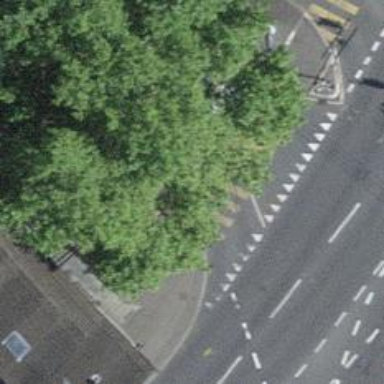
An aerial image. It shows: Pedestrian crossing with zebra markings on the footway.